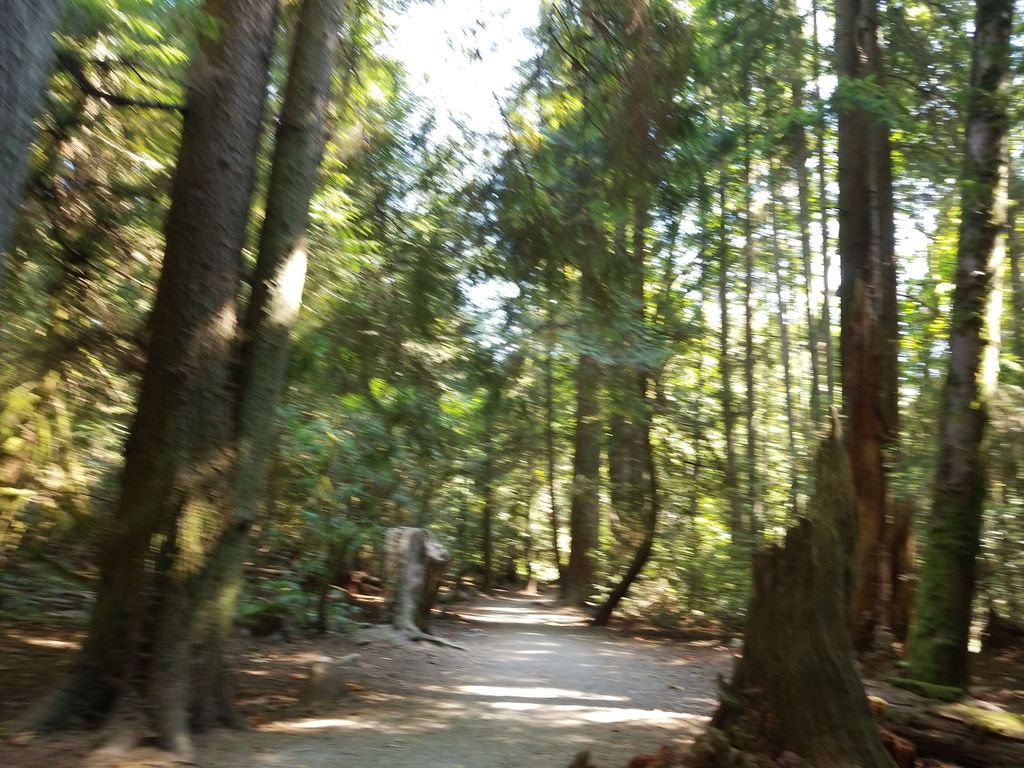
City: vancouver